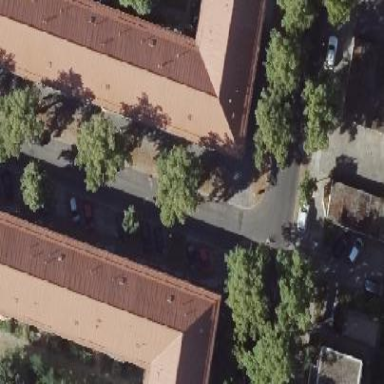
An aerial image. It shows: Gabled roof apartments building.